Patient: sex F, age 39
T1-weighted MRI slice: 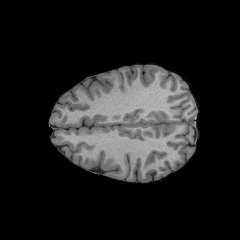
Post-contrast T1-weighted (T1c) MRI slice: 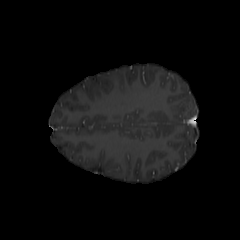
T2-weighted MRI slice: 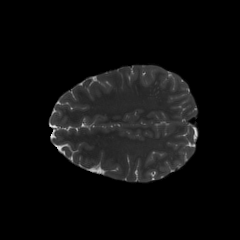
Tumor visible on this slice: no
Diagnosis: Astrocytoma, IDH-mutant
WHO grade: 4